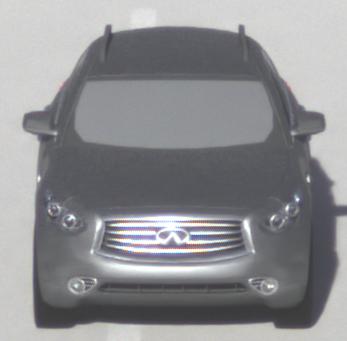
Make: Infiniti
Model: FX 37
Detailed model: FX (S51)
Model produced from: 2012/07
Model produced until: 2013/10
Doors: 5
Color: gray
Road condition: dry road
Daytime: morning or afternoon
Contrast: high contrast